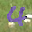
Label: 4